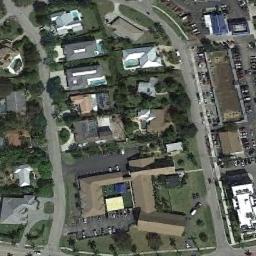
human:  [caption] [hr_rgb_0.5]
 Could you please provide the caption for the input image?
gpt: A dense residential area has lots of houses arranged neatly, Parking lots and trees .

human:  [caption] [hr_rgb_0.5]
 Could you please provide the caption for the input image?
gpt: The dense residential is on the grass next to the parking lot .

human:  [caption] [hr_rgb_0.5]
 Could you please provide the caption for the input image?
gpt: There are many roads and neatly arranged houses and trees and large lawns in densely populated areas .

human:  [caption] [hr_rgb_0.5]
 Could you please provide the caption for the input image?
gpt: The color of the house is mostly white .

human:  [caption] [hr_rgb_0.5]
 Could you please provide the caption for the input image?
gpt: There are brown and black buildings on dense residential area .